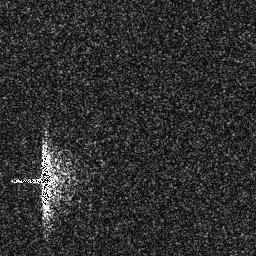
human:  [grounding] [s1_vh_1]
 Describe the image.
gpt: In the satellite image, there is  <ref>1 large ship </ref> <box>[[3, 58, 20, 80, 0]]</box> located at left.